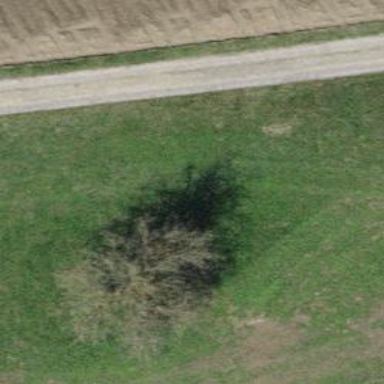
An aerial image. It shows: Beautiful tree in nature.